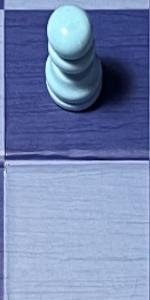
Label: Empty